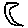
Label: moon